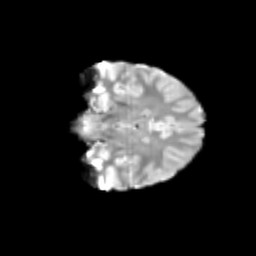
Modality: T2w
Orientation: coronal
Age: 13
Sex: female
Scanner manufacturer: siemens
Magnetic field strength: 3 T
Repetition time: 3.8 s
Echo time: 0.07 s